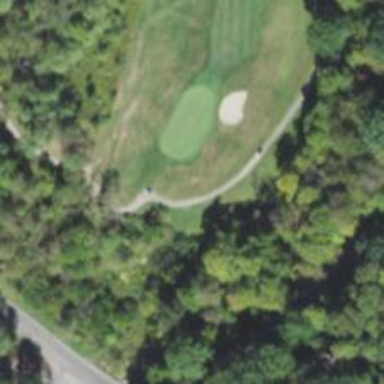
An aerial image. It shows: Path designated for golf carts.